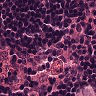
Metastatic tissue present: no